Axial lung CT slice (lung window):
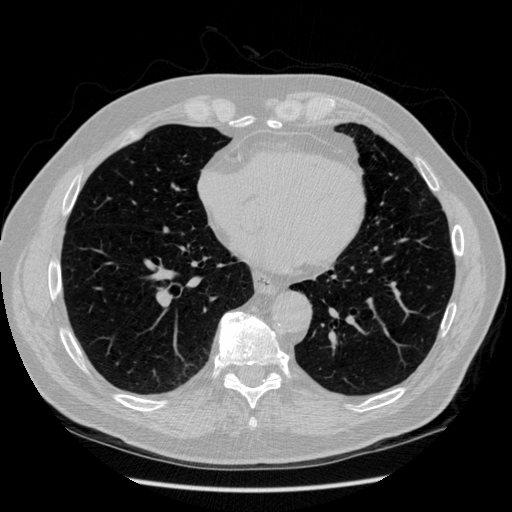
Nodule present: no